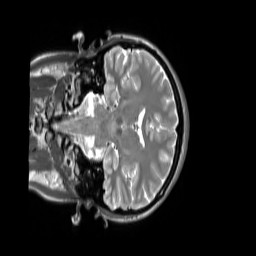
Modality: T2w
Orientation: coronal
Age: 19
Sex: female
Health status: ill
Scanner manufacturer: siemens
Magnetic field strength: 3 T
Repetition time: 2.8 s
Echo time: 0.326 s